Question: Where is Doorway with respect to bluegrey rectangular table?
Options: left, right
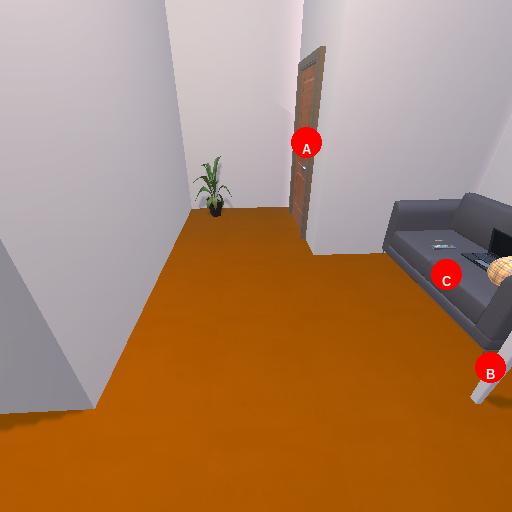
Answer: left